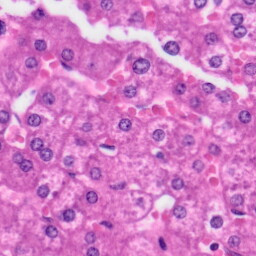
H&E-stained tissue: Liver